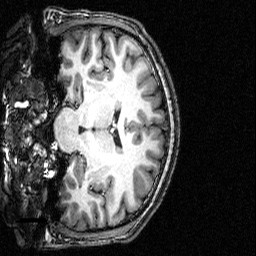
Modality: T1w
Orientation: coronal
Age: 20
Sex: male
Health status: healthy
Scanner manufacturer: siemens
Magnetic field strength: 3 T
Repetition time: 2.5 s
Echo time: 0.00393 s